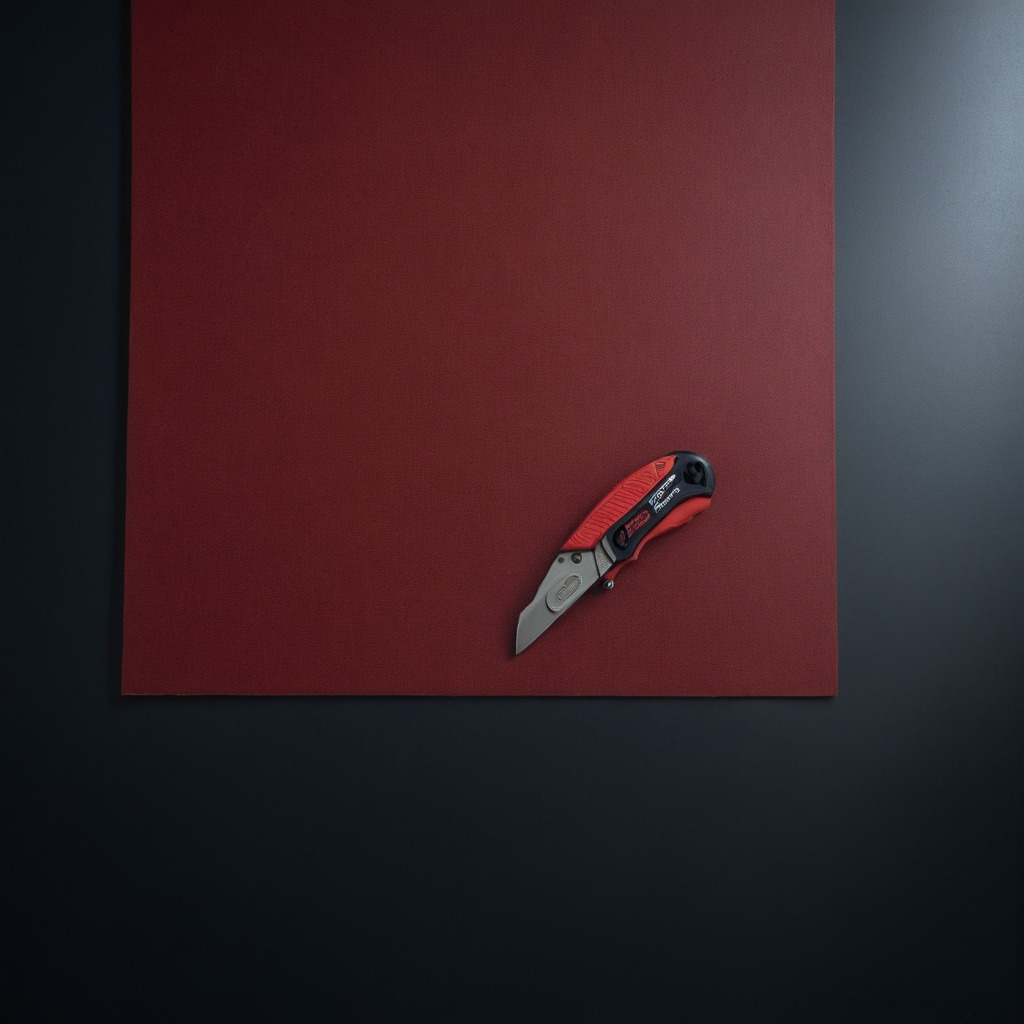
A utility knife lies on the clean granite tabletop inside a workshop at night dim ambient light soft shadows worn but beneath the mat